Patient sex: M
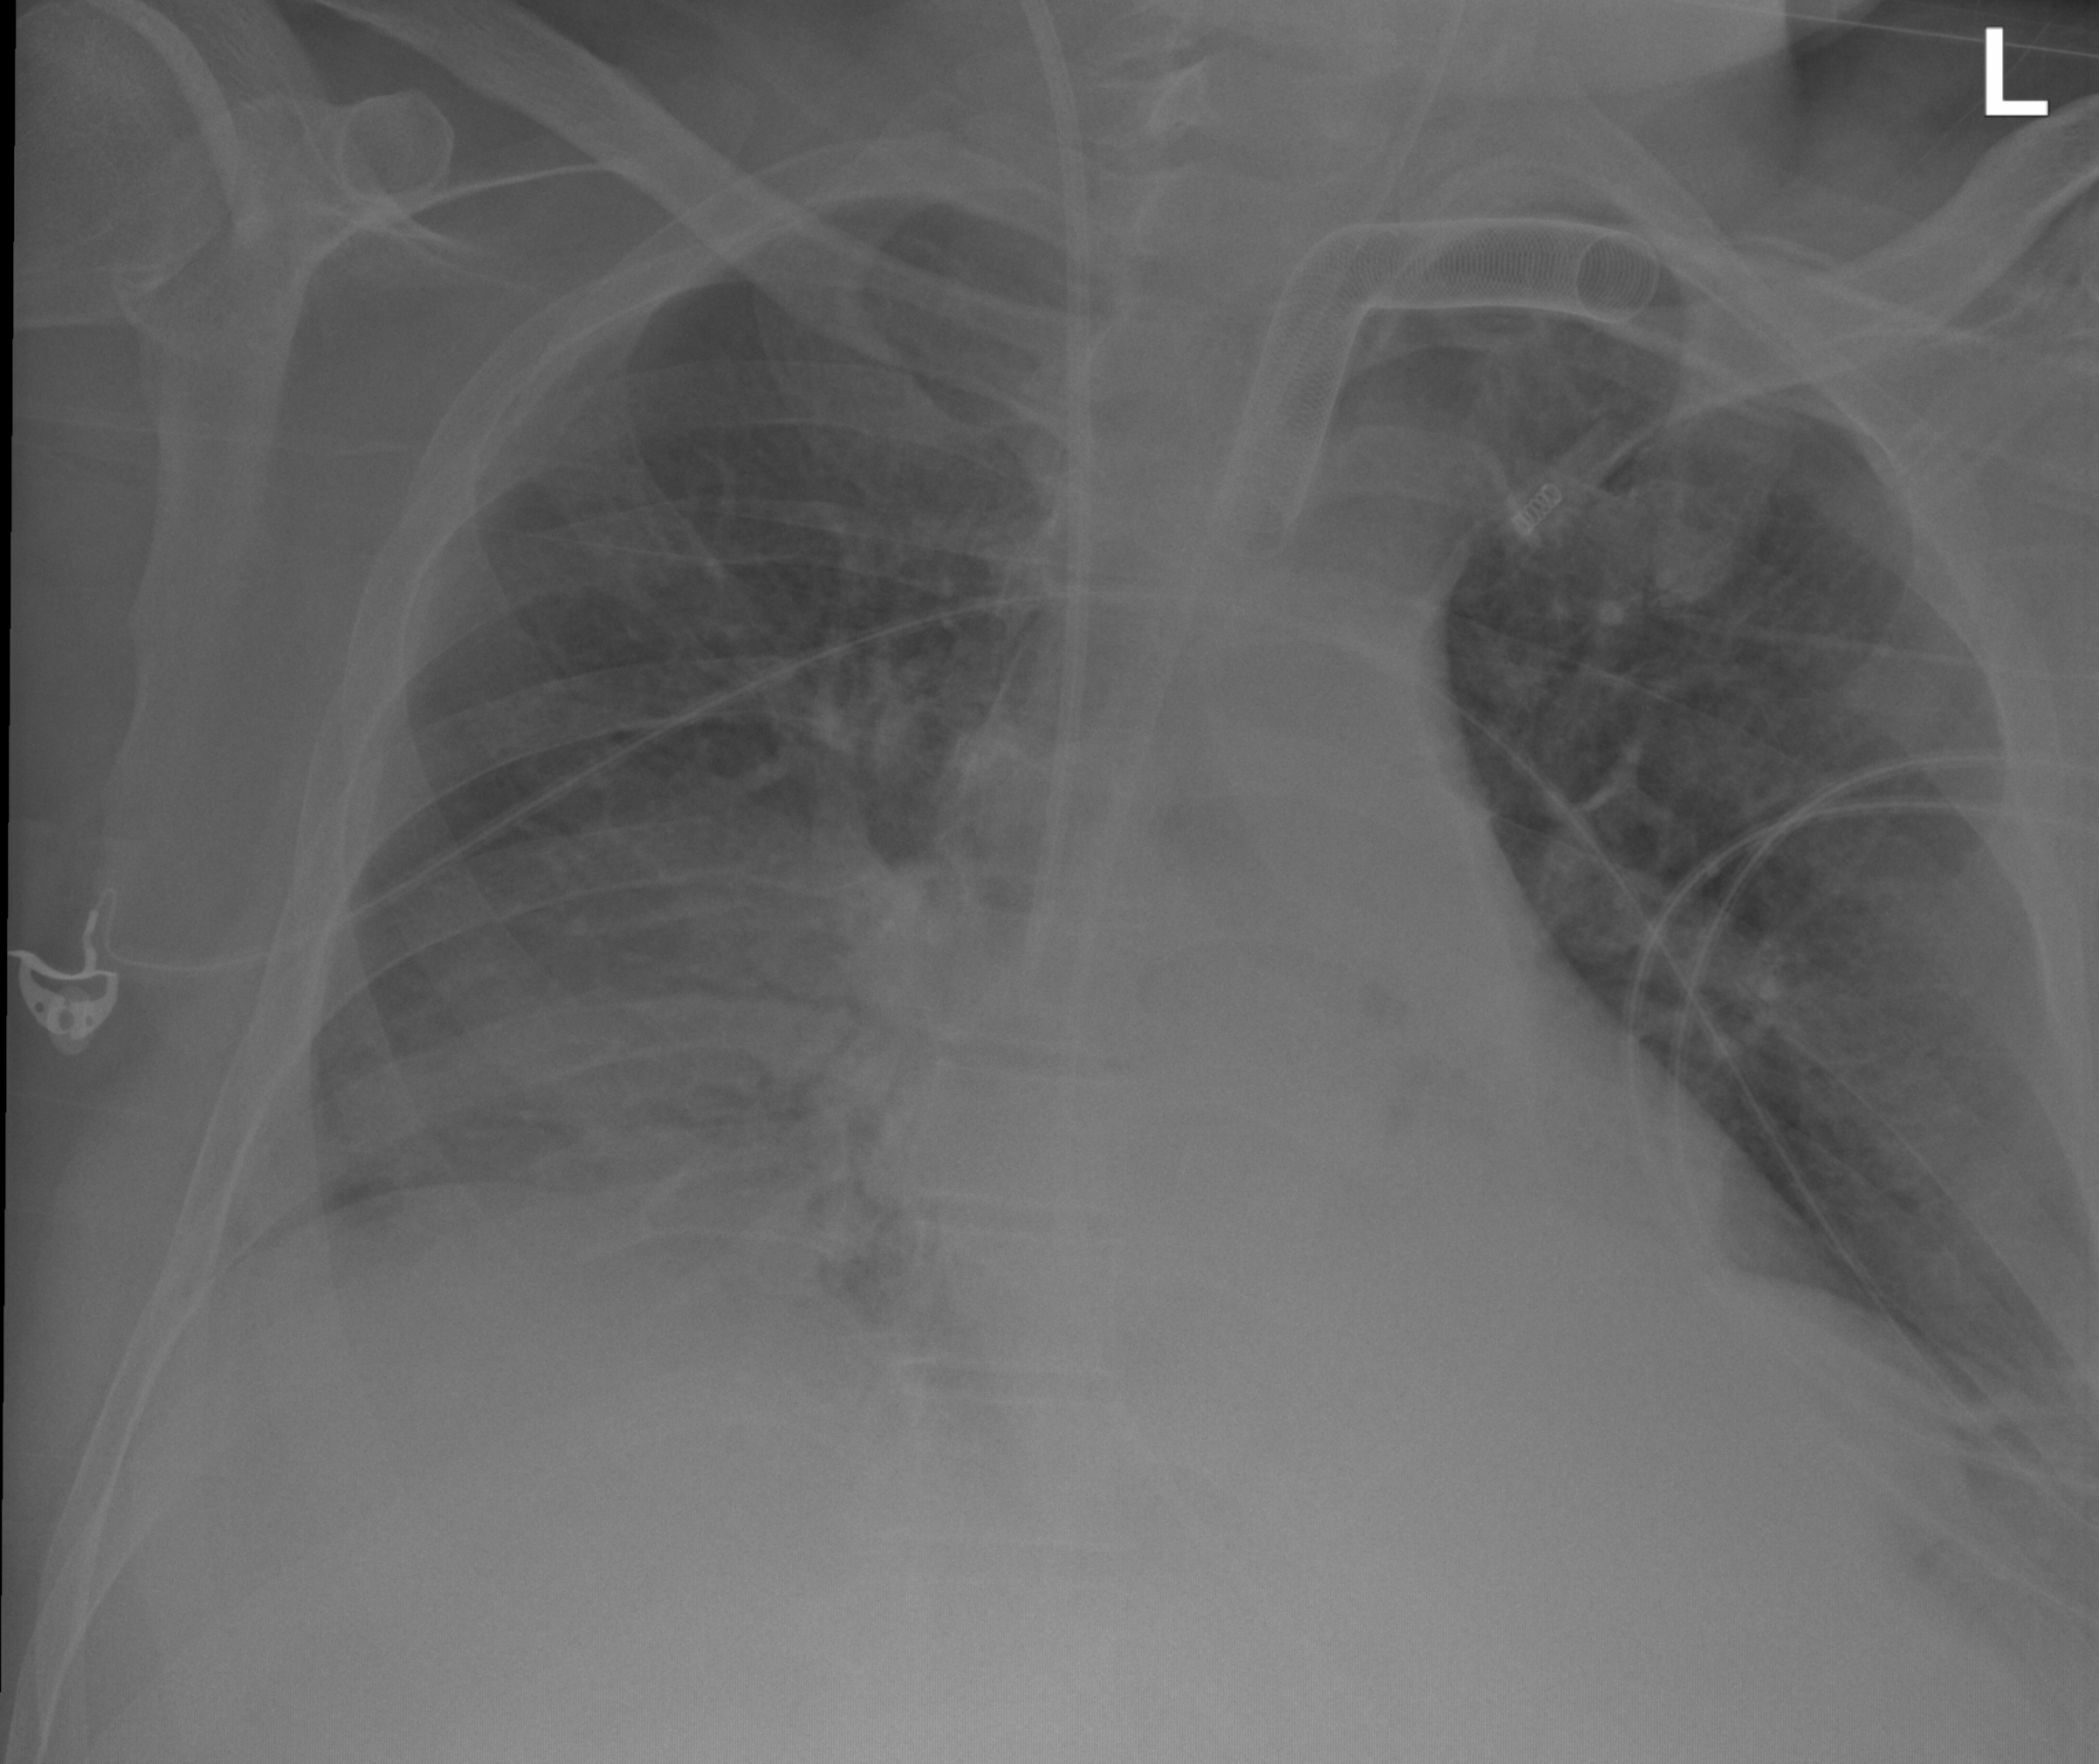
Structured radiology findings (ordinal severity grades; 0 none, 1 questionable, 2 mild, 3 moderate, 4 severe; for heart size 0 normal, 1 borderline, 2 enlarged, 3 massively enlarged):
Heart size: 1
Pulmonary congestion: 2
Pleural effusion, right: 2
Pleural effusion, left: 2
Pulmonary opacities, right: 2
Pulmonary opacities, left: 2
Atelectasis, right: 2
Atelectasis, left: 2